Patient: sex M, age 60
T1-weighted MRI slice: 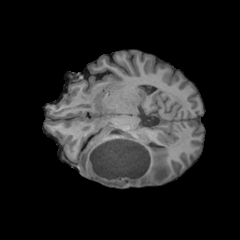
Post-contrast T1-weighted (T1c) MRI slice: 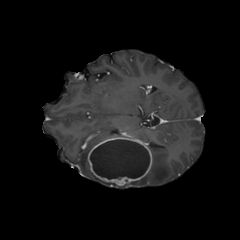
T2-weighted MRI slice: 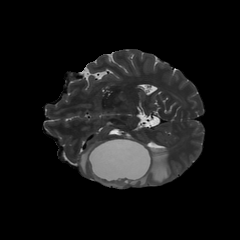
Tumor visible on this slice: yes
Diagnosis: Glioblastoma, IDH-wildtype
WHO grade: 4